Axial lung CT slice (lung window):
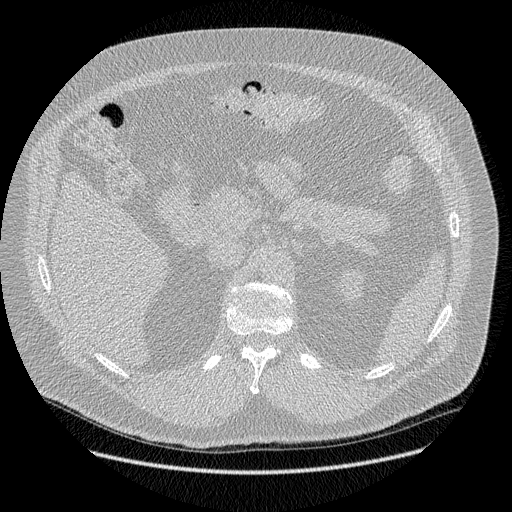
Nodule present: no